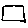
Label: square